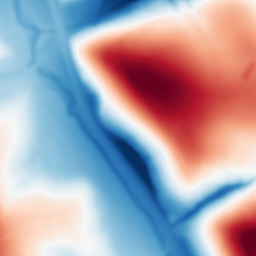
Category: multiscale
Decomposition family: dog_multiscale
Decomposition parameters: sigma_ratio: 2
n_scales: 5
base_sigma: 2
Upsampling method: cubic_mitchell
Upsampling parameters: scale: 4
Upsampling scale: 4